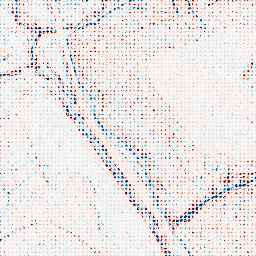
Category: edge_preserving
Decomposition family: anisotropic_diffusion
Decomposition parameters: iterations: 10
kappa: 10
gamma: 0.05
Upsampling method: sinc_hamming
Upsampling parameters: scale: 8
kernel_size: 4
Upsampling scale: 8